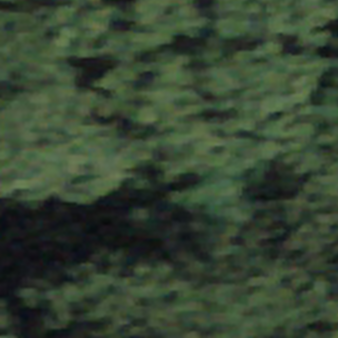
Label: other